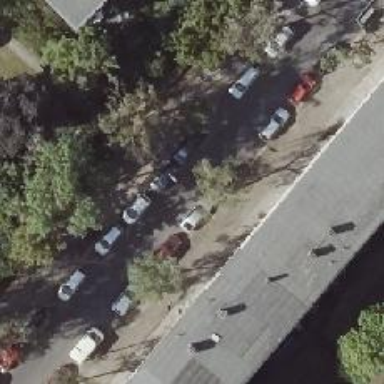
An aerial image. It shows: Residential road with asphalt surface. There are parallel on-street parking lanes on both sides.